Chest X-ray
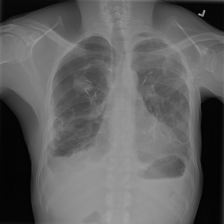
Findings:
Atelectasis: negative
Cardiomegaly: negative
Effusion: negative
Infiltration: negative
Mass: negative
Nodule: negative
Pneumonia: negative
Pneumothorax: positive
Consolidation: negative
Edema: negative
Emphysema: negative
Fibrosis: negative
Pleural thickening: positive
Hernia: negative